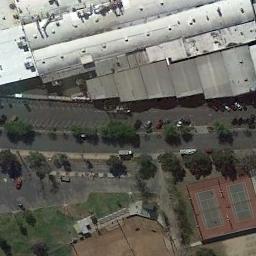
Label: tennis_court